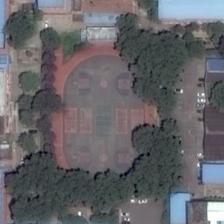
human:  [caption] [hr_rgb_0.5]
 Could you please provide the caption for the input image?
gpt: a playground is surrounded by many green trees and many buildings .

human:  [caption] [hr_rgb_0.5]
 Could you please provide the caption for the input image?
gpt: a playground is surrounded by many green trees and buildings .

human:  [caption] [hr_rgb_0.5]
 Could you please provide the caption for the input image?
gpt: the large oval course includes several small courts and it is surrounded by lush trees .

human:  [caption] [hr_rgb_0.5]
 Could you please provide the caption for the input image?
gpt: some green trees and some buildings are around a playground .

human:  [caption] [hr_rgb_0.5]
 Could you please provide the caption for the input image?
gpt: a playground is surrounded by many green trees and buildings .